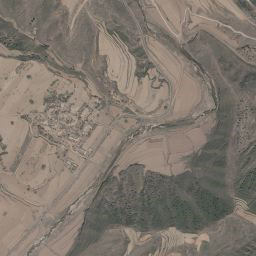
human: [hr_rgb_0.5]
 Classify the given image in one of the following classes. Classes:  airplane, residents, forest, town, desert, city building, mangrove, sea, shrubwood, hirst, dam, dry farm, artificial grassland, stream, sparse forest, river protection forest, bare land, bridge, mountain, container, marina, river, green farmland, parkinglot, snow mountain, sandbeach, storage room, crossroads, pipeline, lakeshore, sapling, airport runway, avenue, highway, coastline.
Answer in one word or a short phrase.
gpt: mountain